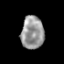
Tissue: prostate
Cell type: T cells
Senescence score: 0.3515
Nuclear area (px): 733
Mean DAPI intensity: 151.128